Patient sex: M
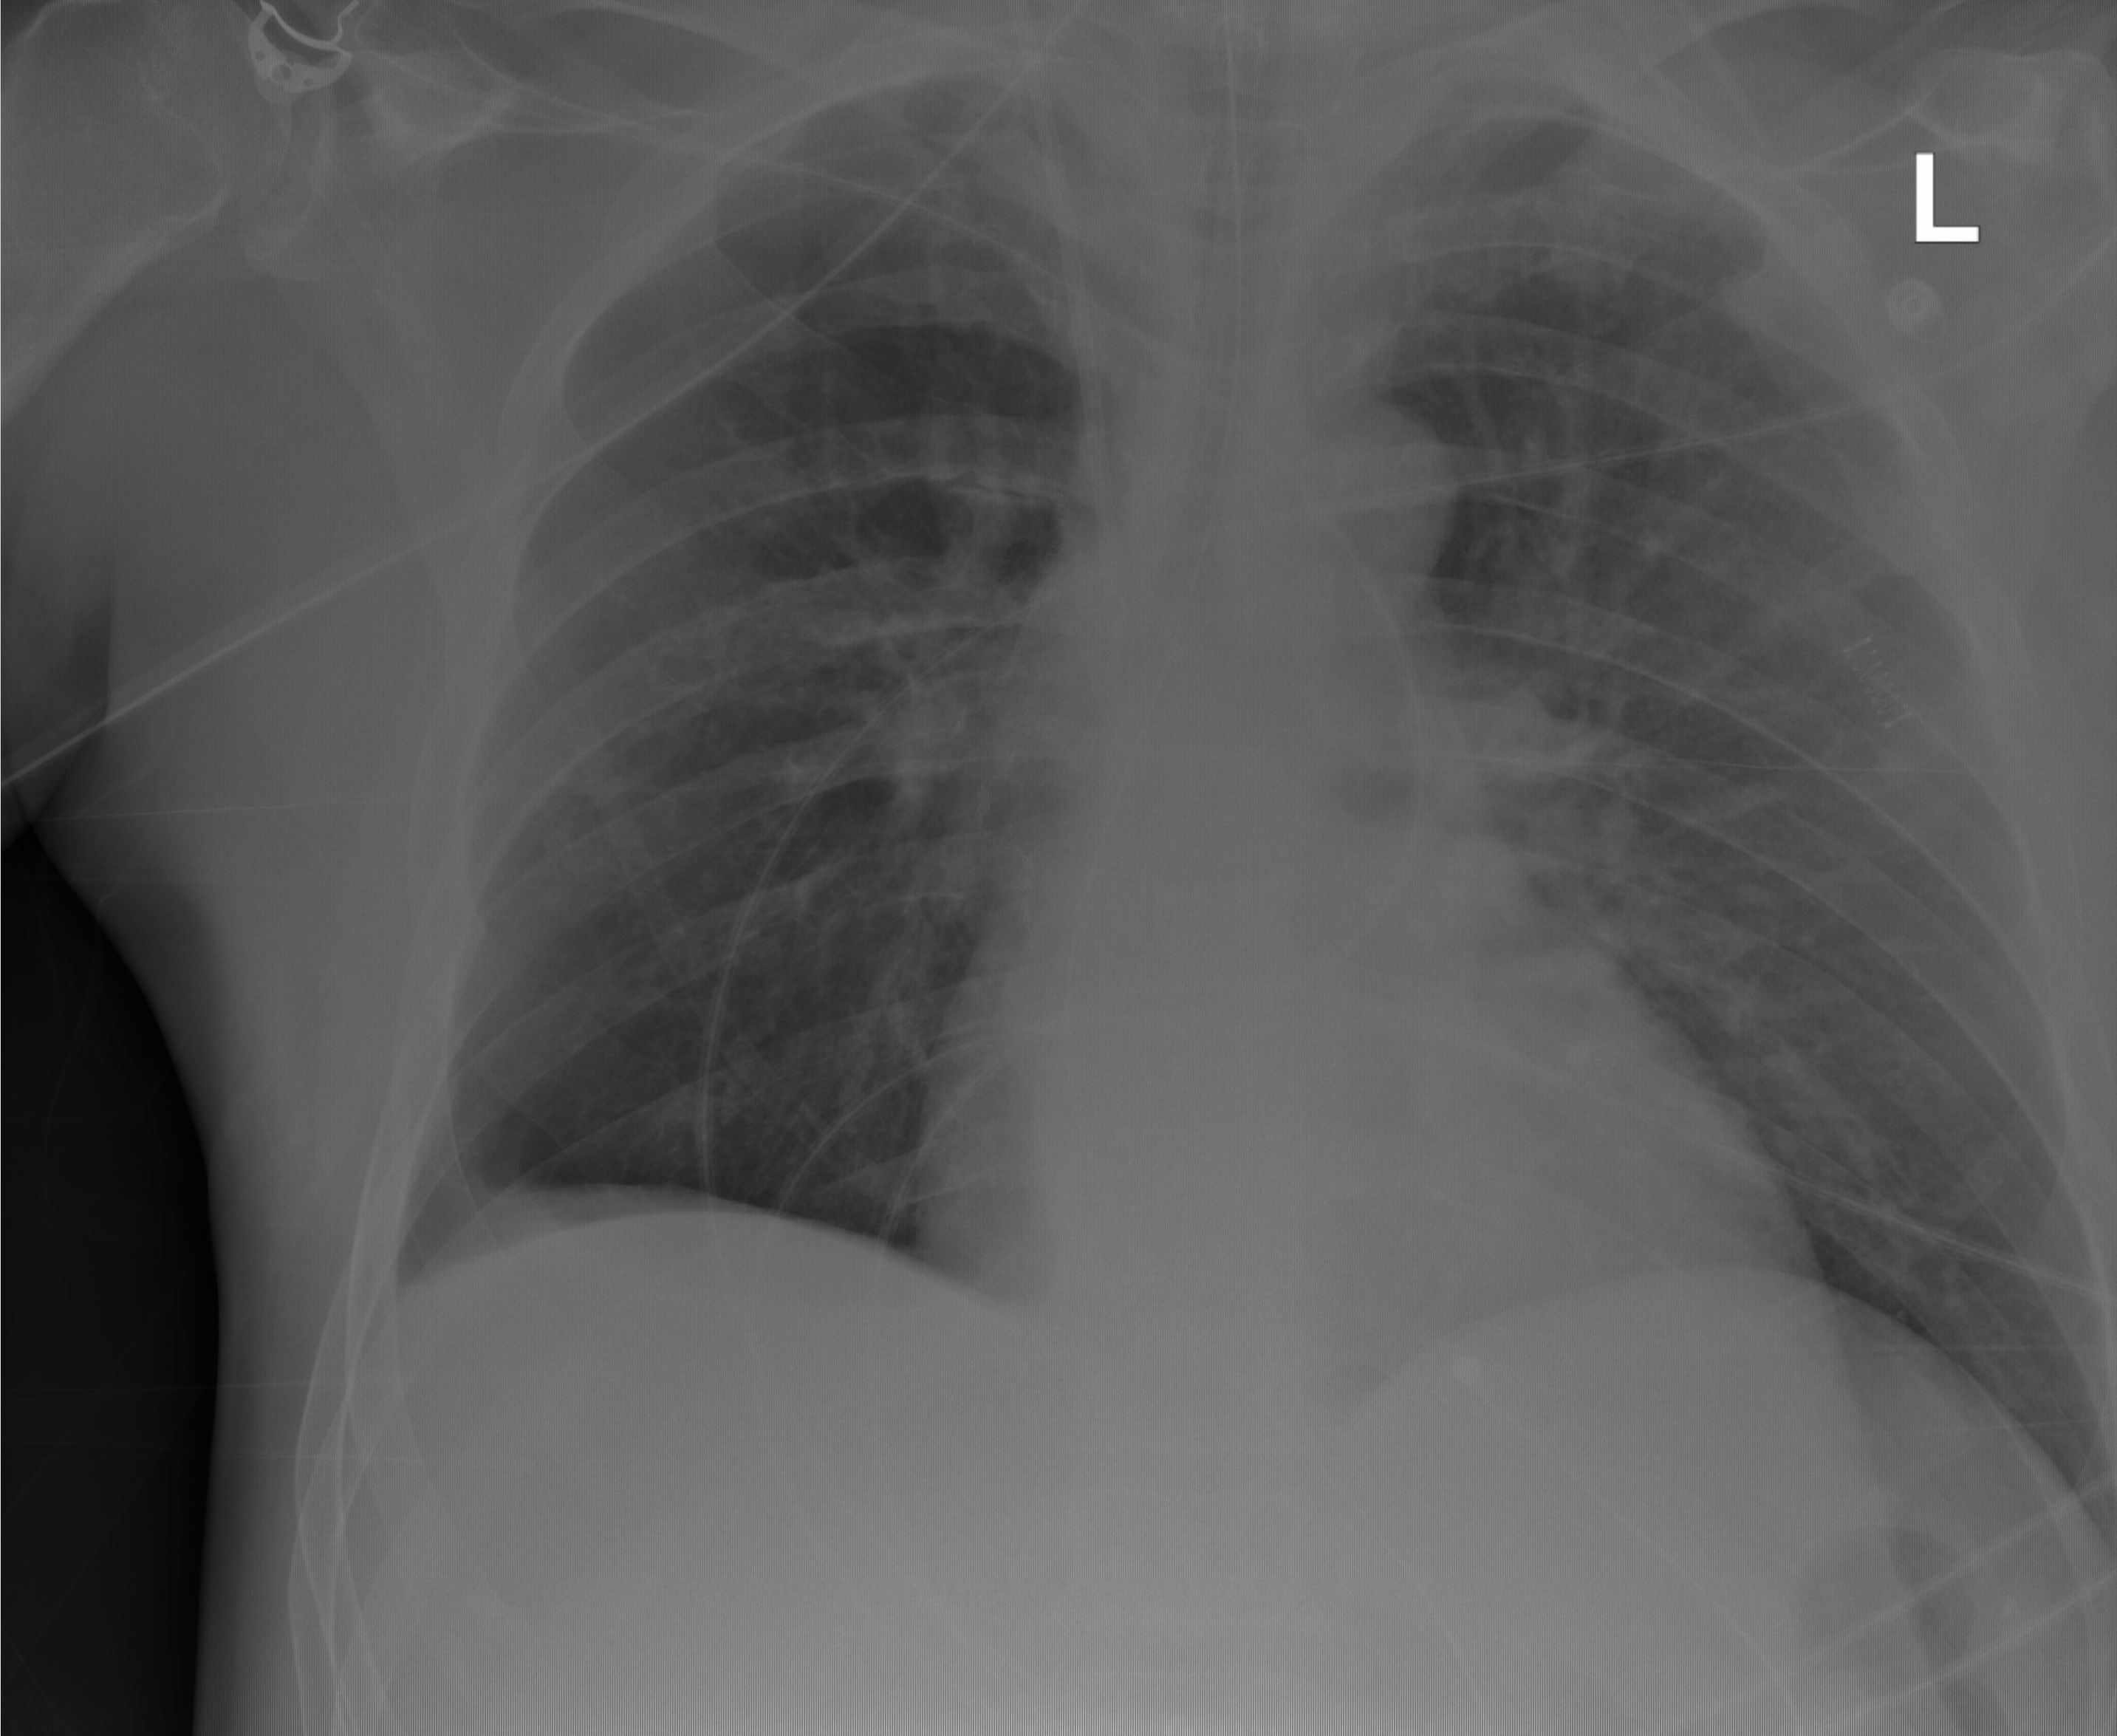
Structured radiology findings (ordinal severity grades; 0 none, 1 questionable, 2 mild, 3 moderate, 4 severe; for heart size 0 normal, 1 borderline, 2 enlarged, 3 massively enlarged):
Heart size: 0
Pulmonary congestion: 0
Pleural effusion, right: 2
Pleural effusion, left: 0
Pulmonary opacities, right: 0
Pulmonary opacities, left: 0
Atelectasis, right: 0
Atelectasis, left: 0